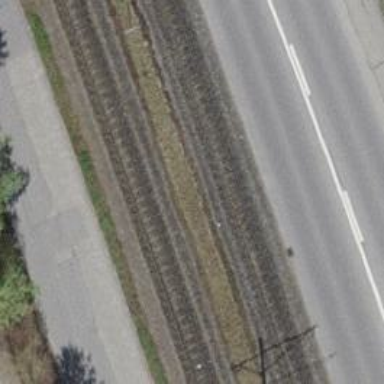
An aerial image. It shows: Railway service station.